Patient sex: M
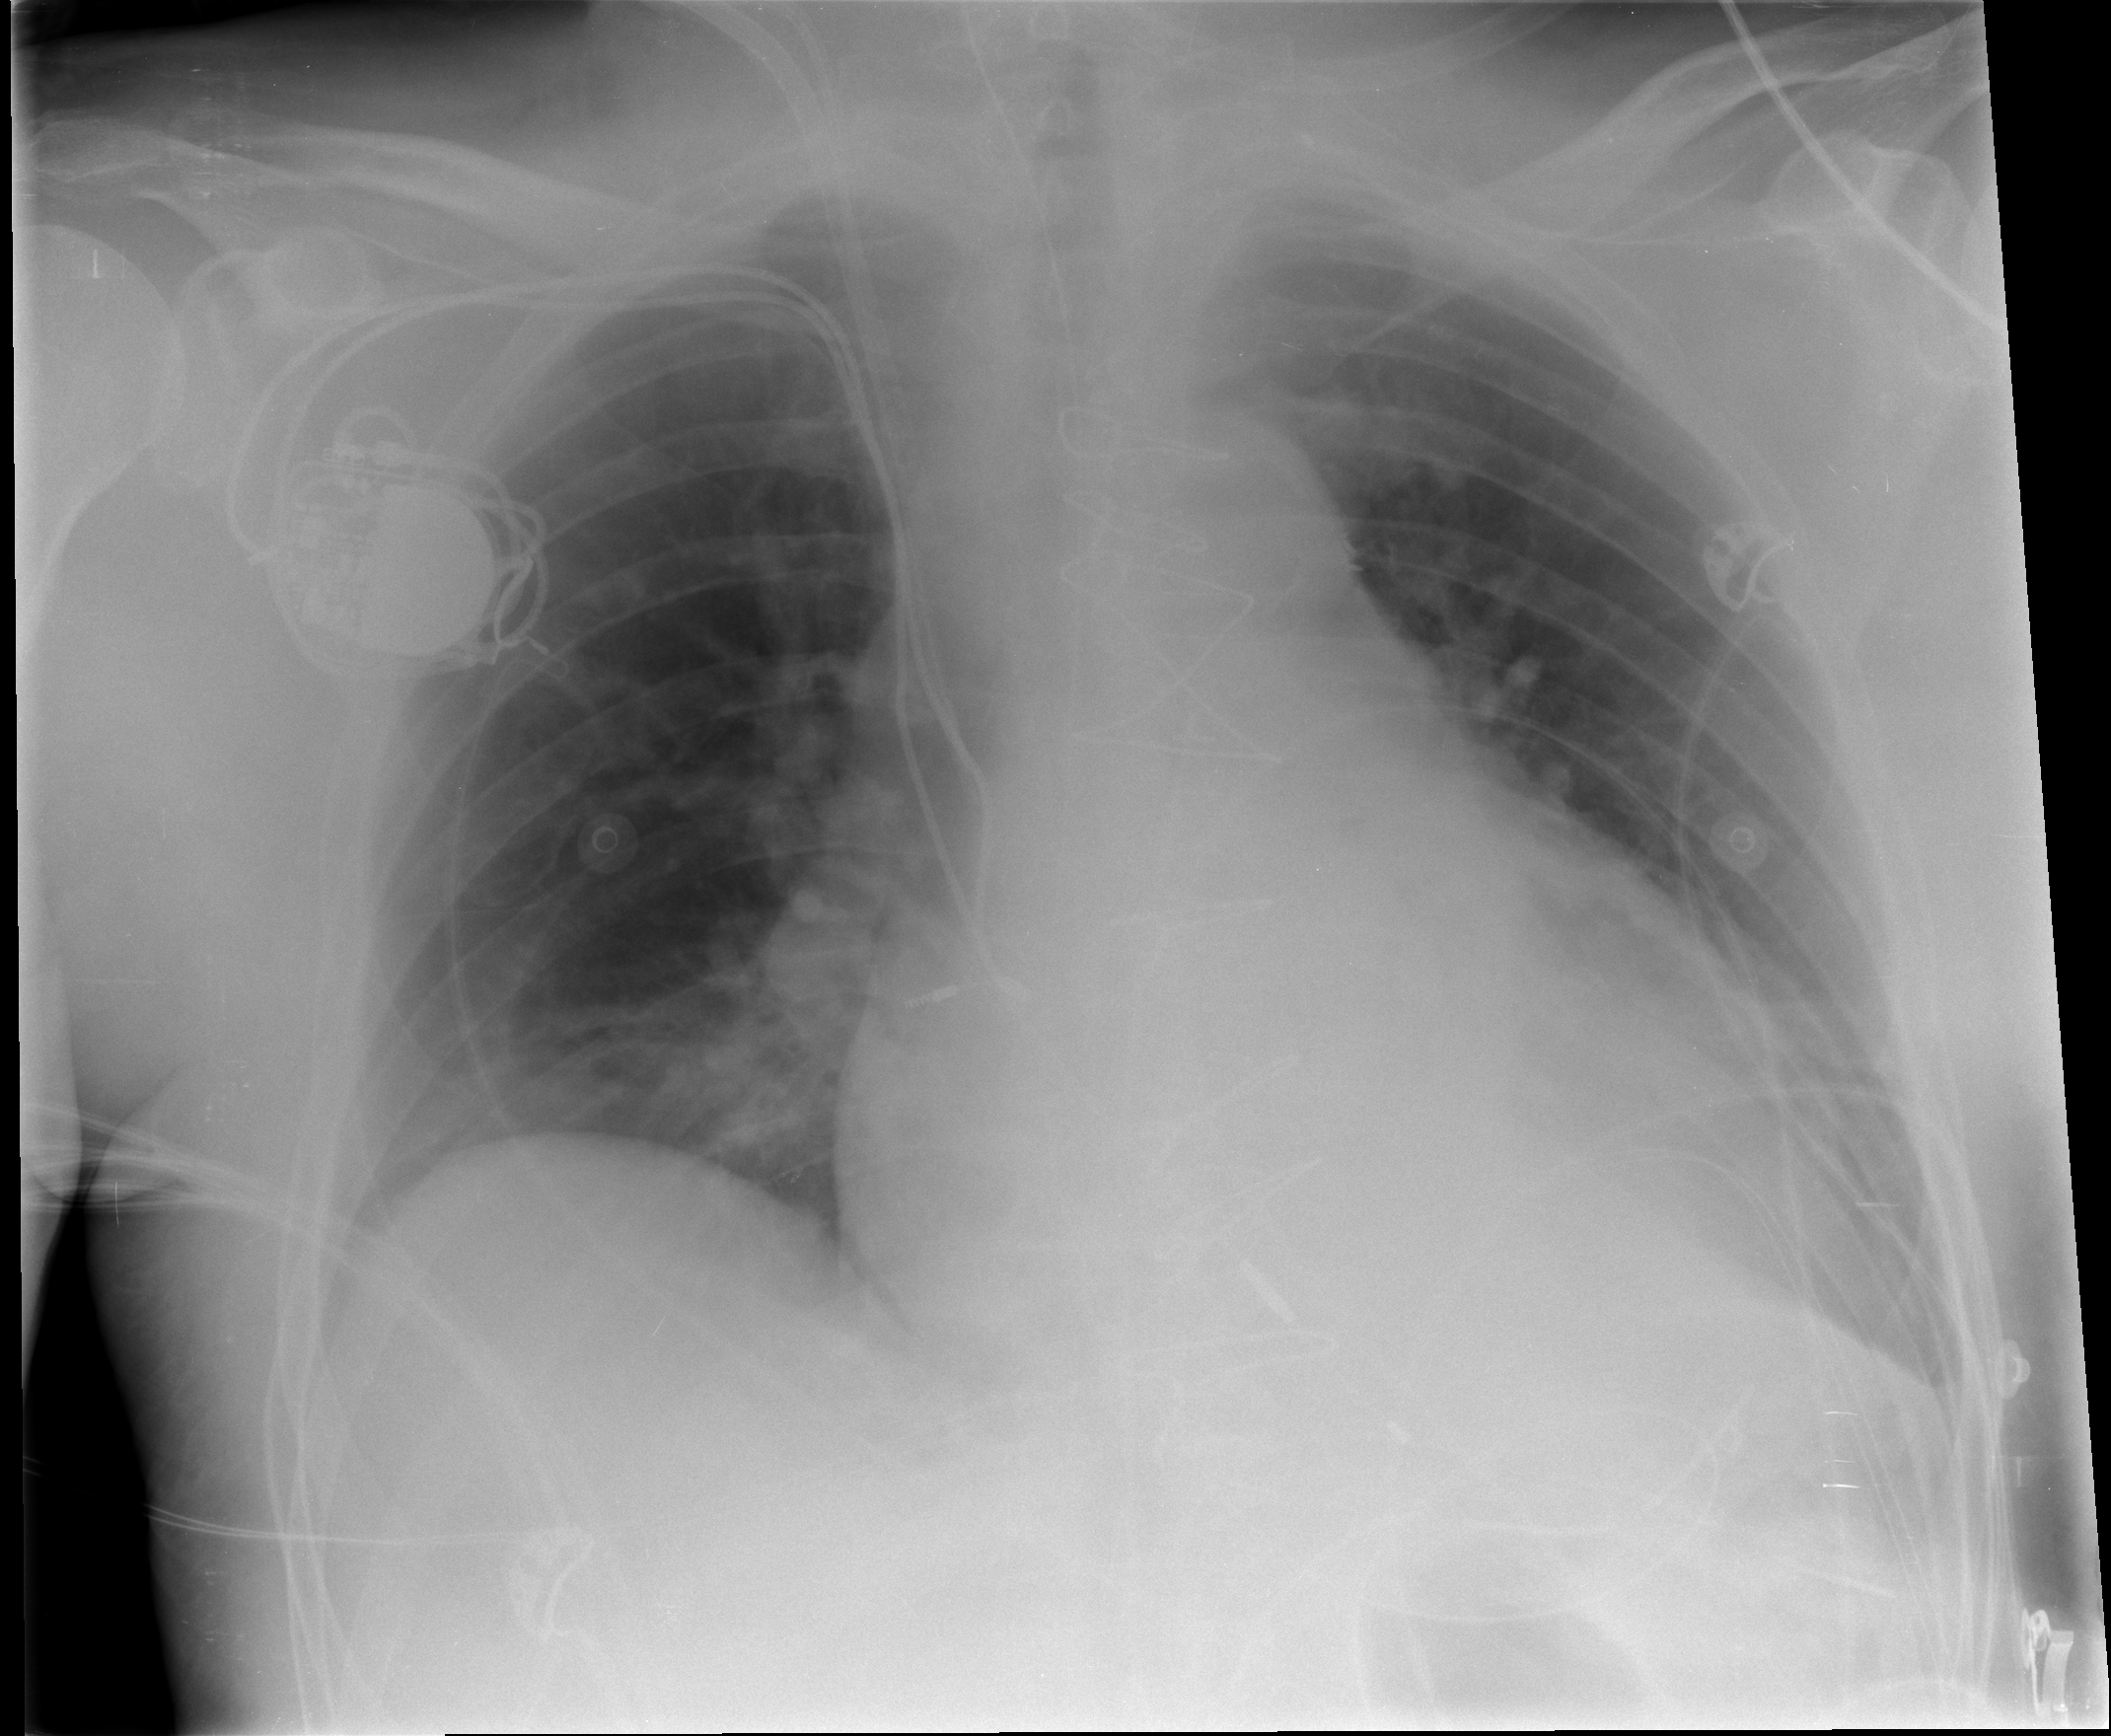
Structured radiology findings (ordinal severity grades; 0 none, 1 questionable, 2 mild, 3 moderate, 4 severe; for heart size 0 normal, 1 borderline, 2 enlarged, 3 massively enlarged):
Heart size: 2
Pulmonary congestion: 1
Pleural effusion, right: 1
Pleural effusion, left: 2
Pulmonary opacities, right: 2
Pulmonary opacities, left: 0
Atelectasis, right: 2
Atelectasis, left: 2